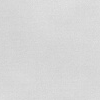
Atmospheric dust classification: dusty